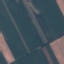
Land use / land cover: AnnualCrop